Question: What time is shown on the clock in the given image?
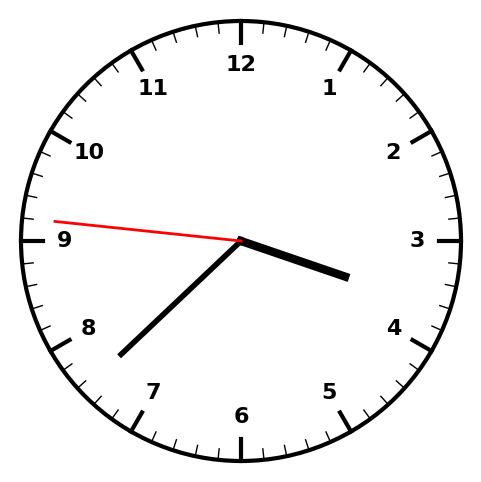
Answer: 03:37:46